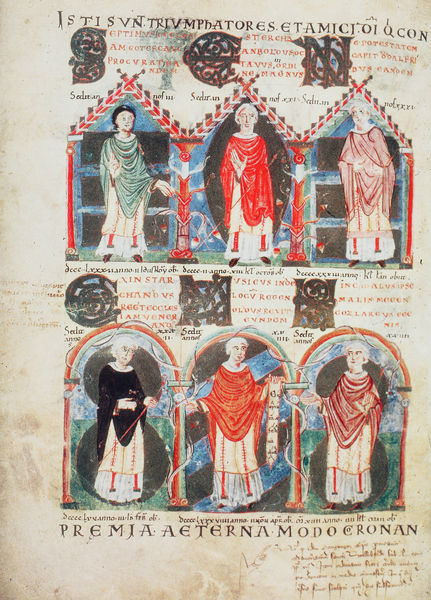
Titel: Pontifikale Gundekarianum, 204 Blatt
Standort: Herkunft: Eichstätt (EU - D - Bayern)
Institution: Eichstätt, Diözesanarchiv
Schlagwörter: blau, mann, umhang, weiß, grün, menschen, frau, kleid, männer, schwarz, säule, säulen, dach, rot, gesellschaft, falten, ranken, schrift, bilder, bogen, dächer, giebel, farbe, lila, figuren, verzierung, bögen, buch, seite, text, buchstaben, kapitell, buchseite, pergament, mittelalter, priester, heilige, geistlich, sieger, latein, jahre, stände, buchmalerei, freunde, berufe, geschrieben, verlierer, zeitalter, stratifikation, 2 x 3, cronik